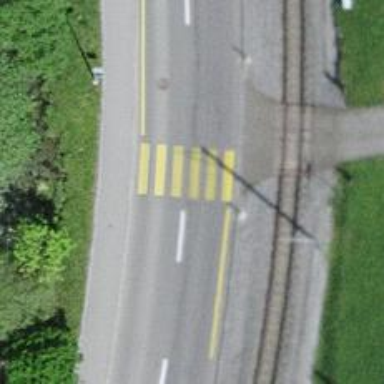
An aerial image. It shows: Marked crossing with zebra stripes on the road.